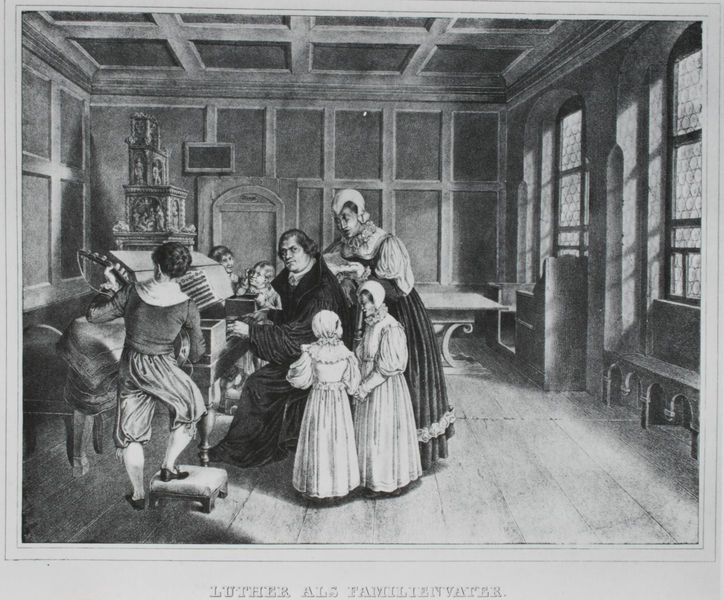
Titel: Luther als Familienvater
Künstler: Adolph Menzel
Standort: Berlin
Institution: Staatliche Museen zu Berlin, Kupferstichkabinett
Schlagwörter: flügel, mann, schatten, weiß, mädchen, sitzen, fenster, frau, grau, holz, kleider, licht, raum, schwarz, tisch, tür, zeichnung, zimmer, innenraum, instrument, haare, interieur, kutte, decke, familie, kind, mutter, tochter, vater, blatt, gitarre, instrumente, musik, genre, kamin, kinder, ofen, sitze, lehrer, noten, sonnenlicht, grafik, graphik, klein, bank, dielen, hocker, schemel, holzboden, klavier, musikzimmer, musizieren, piano, interior, junge, rüschen, knabe, druck, druckgraphik, druckgrafik, radierung, stich, schwarzweiß, voluten, singen, luther, kassettendecke, laute, butzenscheiben, sohn, kachelofen, heile welt, wohnraum, getäfelt, martin, katharina, reformation, martin luther, cembalo, muszieren, musikstunde, gefache, spinett, chembalo, hausmusik, hauslehrer, musikunterricht, katharina von bora, t+r, familienvater, luther als familienvater, katharian, #instrumente, singengitarre, klvier, zimmer#mann